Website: crate-barrel
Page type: gifting
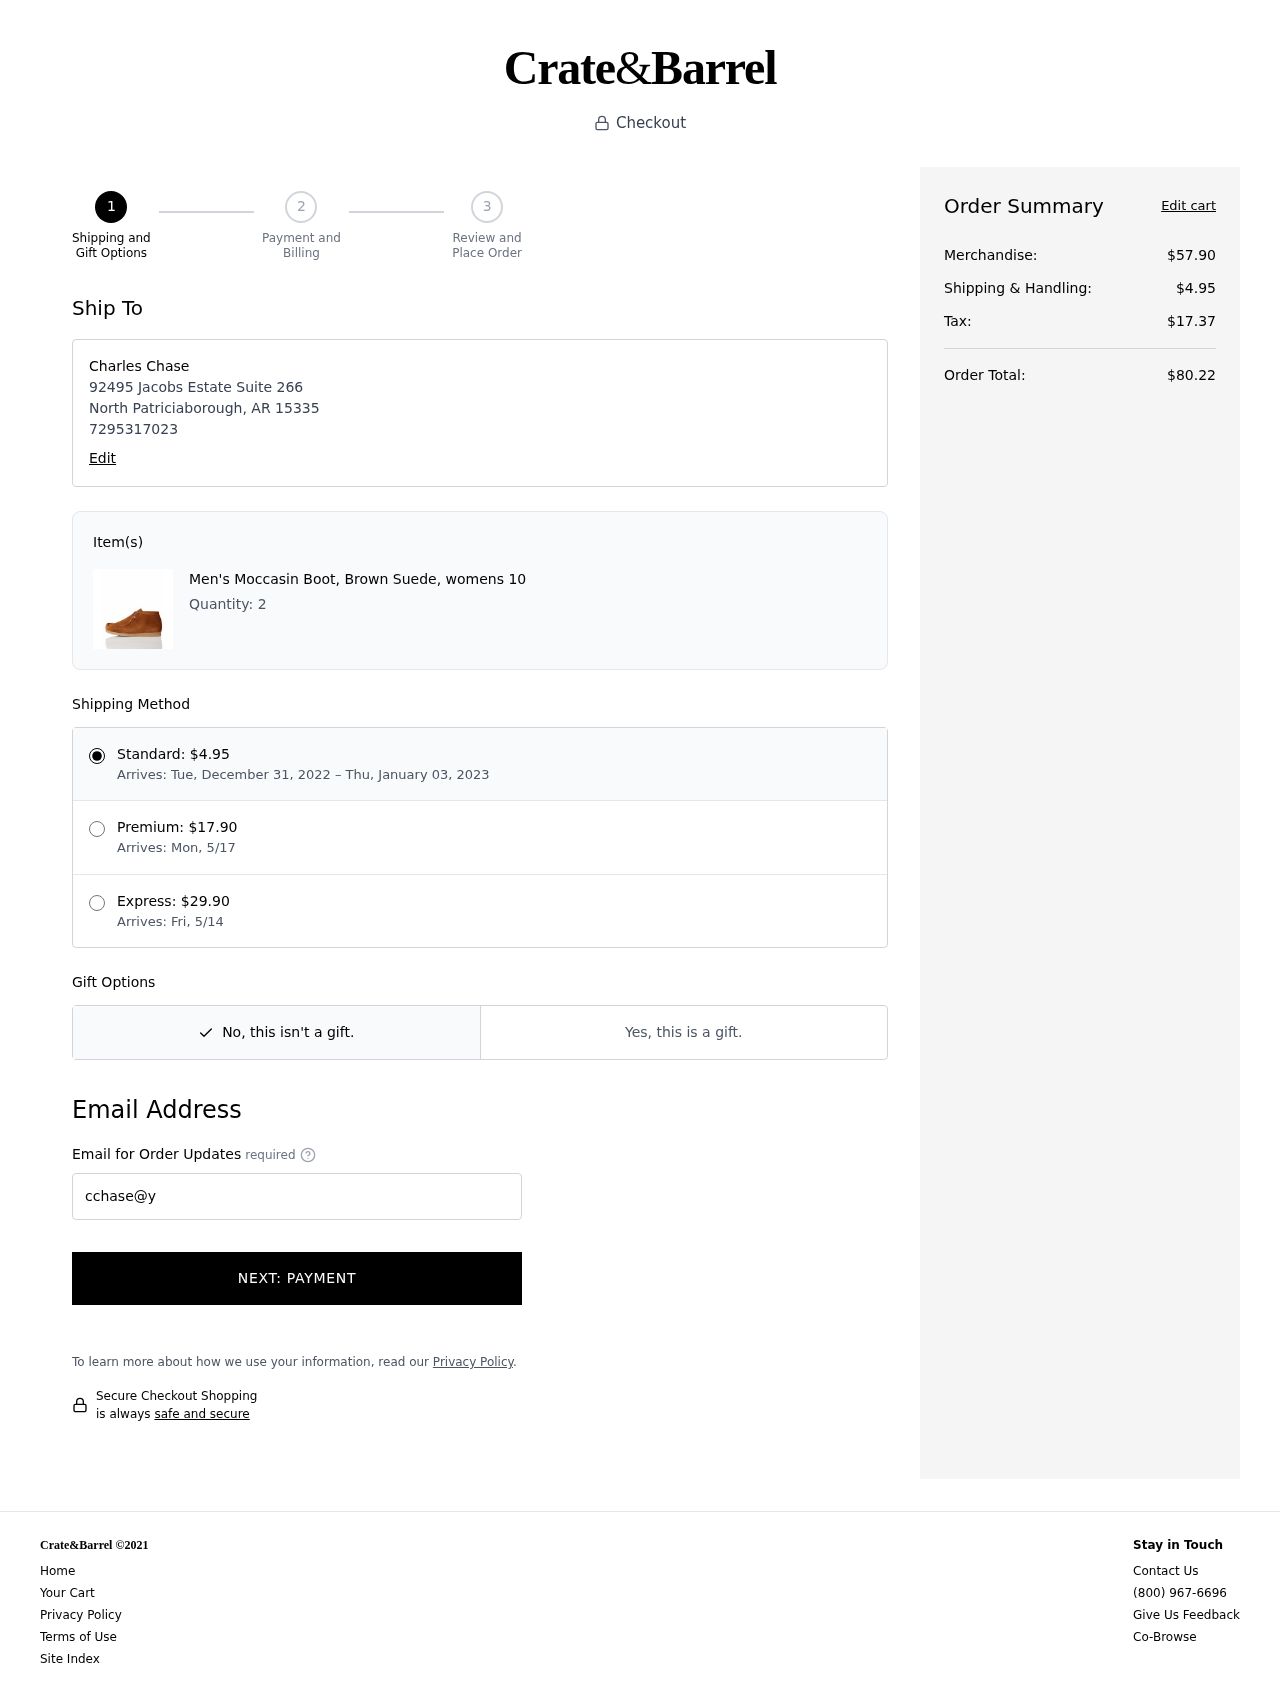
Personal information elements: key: PII_CITY
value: North Patriciaborough
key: PII_FULLNAME
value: Charles Chase
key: PII_PHONE
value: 7295317023
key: PII_POSTCODE
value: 15335
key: PII_STATE_ABBR
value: AR
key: PII_STREET
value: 92495 Jacobs Estate Suite 266
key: PII_EMAIL
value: cchase@yahoo.com
Product elements: key: PRODUCT1_NAME
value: Men's Moccasin Boot, Brown Suede, womens 10
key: PRODUCT1_QUANTITY
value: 2
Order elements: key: ORDER_SHIPPING_DATE
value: December 31, 2022
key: ORDER_DELIVERY_DATE
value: January 03, 2023
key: ORDER_SUBTOTAL
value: $57.90
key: ORDER_SHIPPING_COST
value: $4.95
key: ORDER_TAX
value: $17.37
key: ORDER_TOTAL
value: $80.22